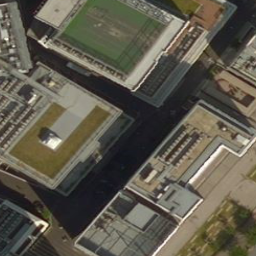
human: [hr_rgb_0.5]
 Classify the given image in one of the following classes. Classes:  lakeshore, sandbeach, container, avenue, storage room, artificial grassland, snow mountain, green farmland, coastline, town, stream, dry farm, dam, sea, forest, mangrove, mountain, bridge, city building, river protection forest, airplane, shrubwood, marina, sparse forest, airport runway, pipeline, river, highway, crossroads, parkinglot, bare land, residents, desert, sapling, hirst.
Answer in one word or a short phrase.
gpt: city building